Question: I have the current two tables. I want to retrieve all the corresponding rows of an order in ONE query.

My current code is as follow:
'''
$query = '
SELECT * FROM table_a
JOIN table_b ON table_b.order_id = table_a.order_id
WHERE table_a.order_id = '1'
GROUP BY table_a.order_id
';
$result_prepare = $this->DB->prepare($query);
$result_prepare->execute();
$result = $result_prepare->fetchAll(PDO::FETCH_ASSOC);
$query_result = array('result'=>$result);
print_r($query_result);
'''
The output result return only THE FIRST ROW:
'''
Array
(
[0] => Array
(
[order_id] => 1
[row_id] => 1
[value] => 100
)
}
'''
I would like the output result to return all rows GROUPED by row.
'''
Array
(
[0] => Array
(
[order_id] => 1
[rows] => Array
(
[0] => Array
(
[row_id] => 1
[value] => 100
)
[1] => Array
(
[row_id] => 2
[value] => 101
)
)
)
}
'''
How can I achieve this? I need to change my SQL query.
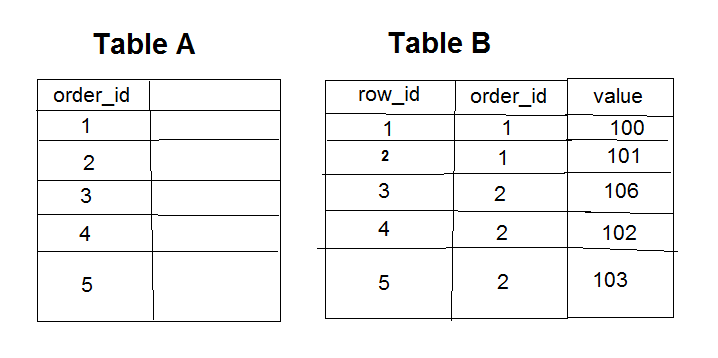
Answer: Your single-row is a result of MySQL's handling of 'GROUP BY' absent any aggregate functions like 'COUNT(),SUM(),MIN(),MAX()'. It collapses the group to a single row with indeterminate values for the non-grouped columns and is not something to be relied on.
You don't need a 'GROUP BY' though, if you want an array structure which is indexed by 'order_id'. Instead, perform a simple query and then in your PHP code, restructure it in a loop to the format you are looking for.
'''
// join in table_a if you need more columns..
// but this query is doable with table_b alone
$query = "
SELECT
order_id,
row_id,
value
FROM table_b
WHERE order_id = '1'
";
// You do not actually need to prepare/execute this unless you
// are eventually going to pass order_id as a parameter
// You could just use '$this->DB->query($query) for the
// simple query without user input
$result_prepare = $this->DB->prepare($query);
$result_prepare->execute();
$result = $result_prepare->fetchAll(PDO::FETCH_ASSOC);
// $result now is an array with order_id, row_id, value
// Loop over it to build the array you want
$final_output = array();
foreach ($result as $row) {
$order_id = $row['order_id'];
// Init sub-array for order_id if not already initialized
if (!isset($final_output[$order_id])) {
$final_output[$order_id] = array();
}
// Append the row to the sub-array
$final_output[$order_id][] = array(
'row_id' => $row['row_id'],
'value' => $row['value']
);
// You could just append [] = $row, but you would still
// have the order_id in the sub-array then. You could just
// ignore it. That simplifies to:
// $final_output[$order_id][] = $row;
}
// Format a little different than your output, order_id as array keys
// without a string key called order_id
print_r($final_output);
'''